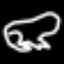
Label: frog